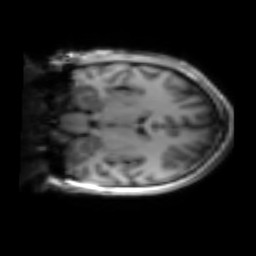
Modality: inplaneT1
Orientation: coronal
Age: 23
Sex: male
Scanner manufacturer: siemens
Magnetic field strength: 3 T
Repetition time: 1.2 s
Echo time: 0.00251 s